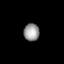
Tissue: lung
Cell type: Epithelial cells
Senescence score: 0.2394
Nuclear area (px): 262
Mean DAPI intensity: 154.046